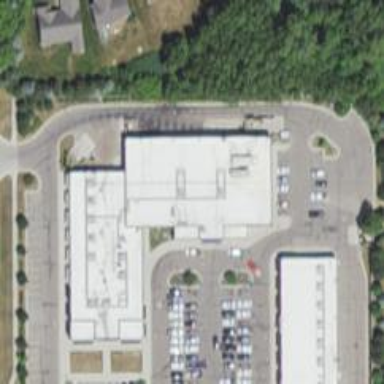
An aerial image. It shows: Supermarket.